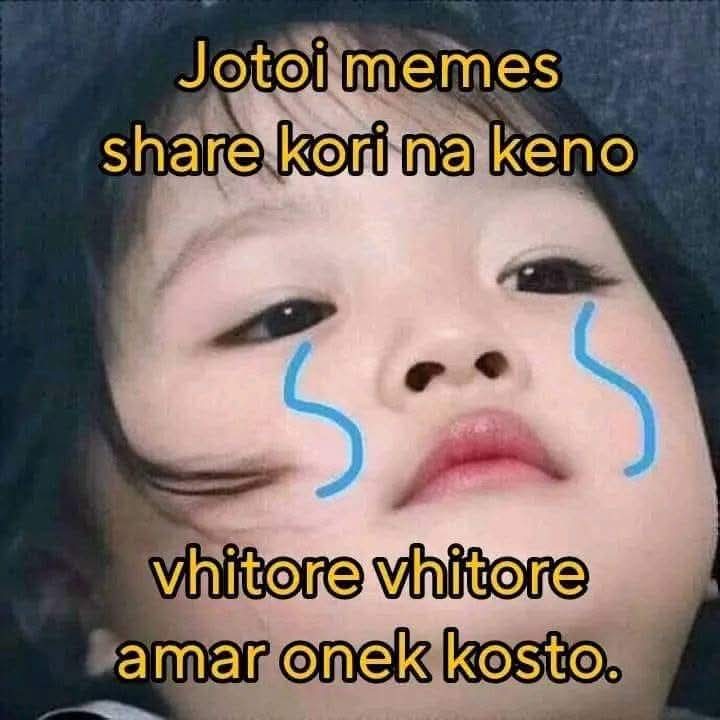
Text: Jotoi memes share kori na keno
vhitore vhitore amar onek kosto.
Label: Non Hate